Question: My jqGrid is not populating on-submitting my form in Asp.net MVC 4 ... I am want to find out why... I have an ajax method that returns this Json string and it is a Json string in the Network response browser...
'''
"{"total":1,"page":1,"records":1,"rows":[{"cell":["","342352857634","test","test","5/8/2012 11:39:38 AM","1","","1/1/0001 12:00:00 AM","1/1/0001 12:00:00 AM","1/1/0001 12:00:00 AM"]}]}"
'''
this is the function that does all of the Magic.
'''
$('#SearchPatID').submit(function (event) {
//alert("What the motherFuck is going on here!");
debugger;
var theURL = this.action;
var type = this.methd;
event.preventDefault();
$.ajax({
url: this.action,
type: this.method,
data: $(this).serialize(),
dataType: "json",
success: function (result) {
debugger;
bindData(result);
}
});
return false;
});
var bindData = function (result) {
debugger;
alert('Glad this is kind-of working!');
$("#list").setGridParam({
datatype: 'jsonstring',
datastr: result,
caption: 'Suck It!'
}).trigger("reloadGrid");
}
'''
What Am I missing? I have my Json data, everything should be working out fine right?
UPDATE:
I realized I was sending in a JSON string and not necesarrily a JSON object...
so I changed the datatype to jsonstring from json...
still doesn't work.
Here is what returns my JSON data.
'''
public static object JsonHelper(TemplateModel model){
var values = model.Template;
var JsonDataList = new {
total = 1,
page = 1,
records = model.Template.Count,
rows = (from val in values
select new {
cell = //new string(
"["id" :"" + val.EncounterId +",""+
//""MRN" :" +
""MRN" :"" + val.MRN + ","" +
//""Hospital_Fin" :" +
""Hospital_Fin" :"" + val.HostpitalFinNumber + ","" +
//""First_Name" :"+
""First_Name" :"" + val.FirstName + ","" +
//""Last_Name" :" +
""Last_Name" :"" + val.LastName + ","" +
//""Date_of_birth" :" +
""Date_of_birth" :"" + val.DateOfBirth.ToString() + ","" +
//""Completed_Pathway" :" +
""Completed_Pathway" :"" + val.CompletedPathway + ","" +
//""Completed_Pathway_Reason" :" +
""Completed_Pathway_Reason" :"" + val.CompletedPathwayReason + ","" +
//""PCP_Appointment" :" +
""PCP_Appointment" :"" + val.PCPAppointmentDateTime.ToString() + ","" +
//""Specialist_Appointment" :" +
""Specialist_Appointment" :"" + val.SpecialistAppointmentDateTime.ToString() + ","" +
//""Admit_Date" :" +
""Admit_Date" :"" + val.AdminDate.ToString() + ""]"
})//.ToArray()
};
return JsonDataList;
}
'''
plus...
'''
return Json(DataRepository.JsonHelper(model.FirstOrDefault()), JsonRequestBehavior.AllowGet);
'''
'''
$(document).ready(function () {
$("#list").jqGrid({
shrinkToFit: false,
autowidth: true,
datatype: 'local',
mtype: 'POST',
colNames: ['Edit',
'MRN',
'Hospital Fin',
'First Name',
'Last Name',
'Date of birth',
'Completed Pathway',
'Completed Pathway Reason',
'PCP Appointment',
'Specialist Appointment',
'Admit Date'
],
colModel: [
{ name: 'Edit', width: 95, align: 'left' },
{ name: 'MRN', width: 125, align: 'left' },
{ name: 'Hospital_Fin', width: 145, align: 'left' },
{ name: 'First_Name', width: 115, align: 'left' },
{ name: 'Last_Name', width: 115, align: 'left' },
{ name: 'Date_of_birth', width: 145, align: 'left' },
{ name: 'Completed_Pathway', width: 125, align: 'left' },
{ name: 'Completed_Pathway_Reason', width: 165, align: 'left' },
{ name: 'PCP_Appointment', width: 115, align: 'left' },
{ name: 'Specialist_Appointment', width: 125, align: 'left' },
{ name: 'Admit_Date', width: 185, align: 'left' }],
rowNum: 10,
rowList: [5, 10, 20, 50],
sortname: 'Id',
sortorder: "desc",
viewrecords: true,
imgpath: '/Content/themes/UPMC-theme/images',
caption: 'My first grid'
}); })
'''
I read somewhere online that setting the datatype to 'local' and then doing the setGridParam and trigger('reload') will help somehow or the other. Seems logical. But I am still a little unsure of how that would work... Still not working yet, but I am giving it the old college try...
My JsonHelper just tries to write out a valid JsonString... Does anybody have an example of how they do this regularly? Whenever I just use the standard Json ActionHelper thing... I guess I could make a different object return value, but that means I will have to mess around with more linq... And that is an adventure for another day.
**UPDATE2: Months have goneby"
Hello there. I have been distracted by another project for about a month. Now that it is starting to wind down, This code is starting to vex me once again. I feel like I am so close, but yet so far...
Anyway, Here is an example of the empty jqGrid that I was talking about...

As you can see, I have two rows of data, but neither one of them, has any of the data that they normally should...
Here is what the data looks like in debug mode...
'''
["id" :"2005,""MRN" :"840108105,""Hospital_Fin" :"999999999999985,""First_Name" :"BETTY,""Last_Name" :"WHITE,""Date_of_birth" :"1/18/1951 12:00:00 AM,""Completed_Pathway" :",""Completed_Pathway_Reason" :",""PCP_Appointment" :"6/12/2012 12:00:00 AM,""Specialist_Appointment" :"6/12/2012 12:00:00 AM,""Admit_Date" :"7/5/2012 12:00:00 AM"]
["id" :"2025,""MRN" :"840108105,""Hospital_Fin" :"789654123000123,""First_Name" :"BETTY,""Last_Name" :"WHITE,""Date_of_birth" :"1/18/1951 12:00:00 AM,""Completed_Pathway" :",""Completed_Pathway_Reason" :",""PCP_Appointment" :"1/1/0001 12:00:00 AM,""Specialist_Appointment" :"1/1/0001 12:00:00 AM,""Admit_Date" :"7/6/2012 12:00:00 AM"]
'''
That comes right out of my JSON helper... Which basically creates two string objects out of the Models that I get back...
This is what the JSON Data looks like on the client side right during the bind...
'''
{"total":1,"page":1,"records":2,"rows":[{"cell":"["id" :"2005,""MRN" :"840108105,""Hospital_Fin" :"999999999999985,""First_Name" :"BETTY,""Last_Name" :"WHITE,""Date_of_birth" :"1/18/1951 12:00:00 AM,""Completed_Pathway" :",""Completed_Pathway_Reason" :",""PCP_Appointment" :"6/12/2012 12:00:00 AM,""Specialist_Appointment" :"6/12/2012 12:00:00 AM,""Admit_Date" :"7/5/2012 12:00:00 AM"]"},{"cell":"["id" :"2025,""MRN" :"840108105,""Hospital_Fin" :"789654123000123,""First_Name" :"BETTY,""Last_Name" :"WHITE,""Date_of_birth" :"1/18/1951 12:00:00 AM,""Completed_Pathway" :",""Completed_Pathway_Reason" :",""PCP_Appointment" :"1/1/0001 12:00:00 AM,""Specialist_Appointment" :"1/1/0001 12:00:00 AM,""Admit_Date" :"7/6/2012 12:00:00 AM"]"}]}
'''
Just looking at my data, it seems kind of messed up. I am going to try and see if fixing it will make it look better. But if you have any other advice, I would definitely appreciate it.
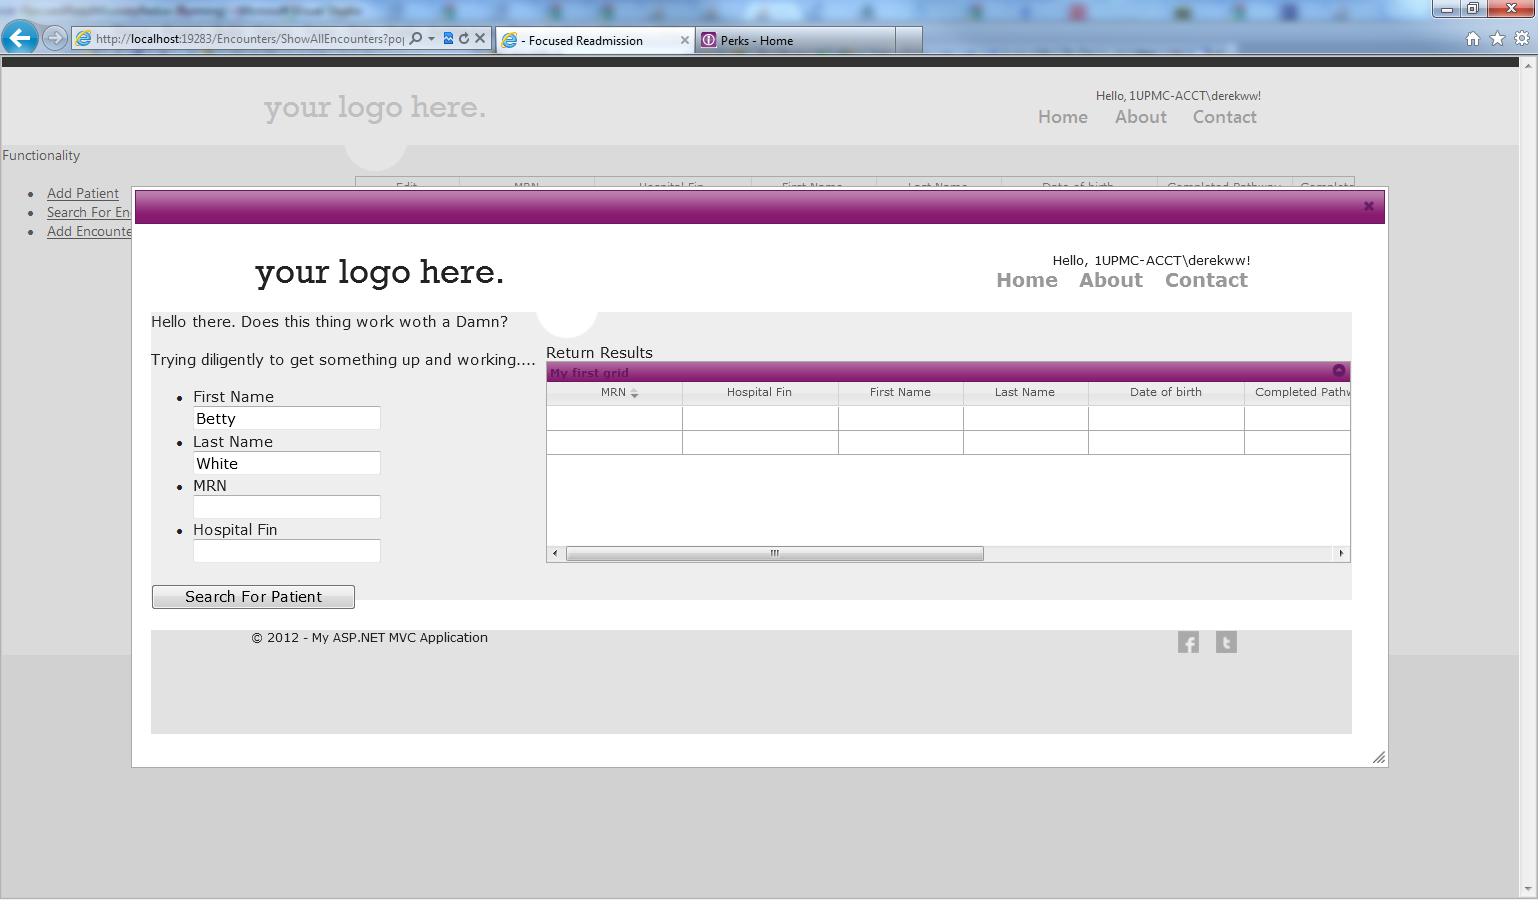
Answer: I suppose that you have serious problems in the server code which you use. If you make '$.ajax' request with parameter 'dataType: "json"' then '$.ajax' convert the data to the object. The response from the server seems as though you convert the returned object to JSON .
I suppose that you converted the object with 'total', 'page', 'records' and 'rows' properties first manually to JSON using 'JavaScriptSerializer' or 'DataContractJsonSerializer' and then returned the results string with 'return Json(myJsonString);'. As the result the 'JSON' string will be additionally encoded.
Moreover if you want use the data as 'datastr: result' you have to use 'datatype: 'jsonstring'' instead of 'datatype: 'json'' which requires 'url' parameter.
To tell the trust your code have other problems. '$("#list").jqGrid({...});' the grid from '<table id="list"></table>' element and the code can be executed . You current code is written so that the function 'bindData' can be called multiple times on every form submit.
Additionally you use 'gridview: false' which reduce the performance (you should always use 'gridview: true'). The option 'imgpath' not exist in jGrid since years. I suppose that you get some very very old example of jqGrid usage and tried to modify it to your purpose.
I would recommend you to get some more recent example, like from <URL>.
: . Either you have just an Object or you have a string which could represent an Object encoded corresponds to <URL>.
You don't need to use any 'JsonHelper'. The MVC action should just return 'Json(theObject)' like
'''
return new {
total = 1,
page = 1,
records = model.Template.Count,
rows = ...
'''
};
Moreover the default format of JSON data for jqGrid described <URL>. The code which you posted in 'JsonHelper' contains
'''
rows = (from val in values
select new {
invdata = new string[]{ ...}
}).ToArray()
'''
and generate 'rows' as array of objects without 'id' property and with 'invdata' property instead of 'cell'. To read the data you need at least include 'jsonReader: {cell: "invdata"}'. The better would be to return correct data having 'id'. If some from the column tables could be interpreted as unique id of the row you can include 'key: true' in the corresponding column, use 'jsonReader: {cell: ""}' and fill 'rows' as 'List<List<string>>' or as array which elements as array or strings.